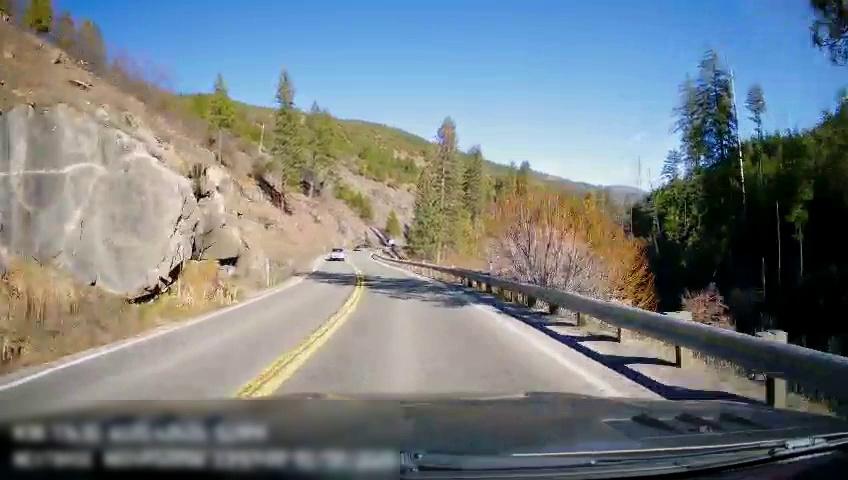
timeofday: Day
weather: Sunny
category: Drivable Space
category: Drivable Space
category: Vehicles | SUV
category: Lanes | Opposite Lane
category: Lanes | Current Lane
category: Lanes | Opposite Lane
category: Lanes | Current Lane